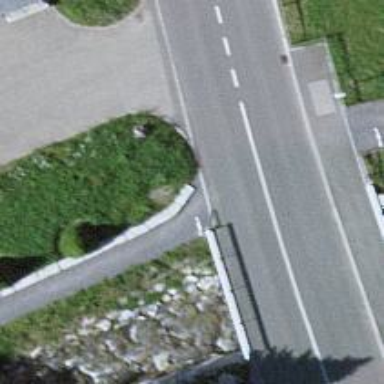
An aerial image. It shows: Cycle barrier.